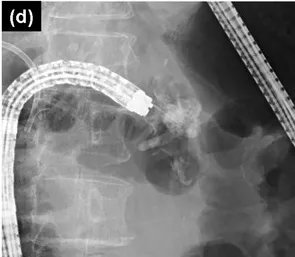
The varices are filled with the adhesive agent.
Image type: radiology (x_ray)